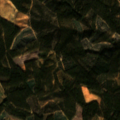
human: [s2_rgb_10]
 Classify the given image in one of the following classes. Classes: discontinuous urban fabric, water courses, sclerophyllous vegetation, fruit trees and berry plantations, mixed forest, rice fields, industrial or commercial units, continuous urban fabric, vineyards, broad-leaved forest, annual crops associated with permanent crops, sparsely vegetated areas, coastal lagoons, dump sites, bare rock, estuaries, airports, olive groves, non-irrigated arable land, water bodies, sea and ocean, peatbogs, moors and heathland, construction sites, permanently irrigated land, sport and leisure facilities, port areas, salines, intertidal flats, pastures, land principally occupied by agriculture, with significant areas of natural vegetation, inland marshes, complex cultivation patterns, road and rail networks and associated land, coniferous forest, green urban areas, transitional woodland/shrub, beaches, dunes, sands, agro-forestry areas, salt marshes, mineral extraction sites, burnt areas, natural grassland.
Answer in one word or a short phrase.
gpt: broad-leaved forest, transitional woodland/shrub